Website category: jobs
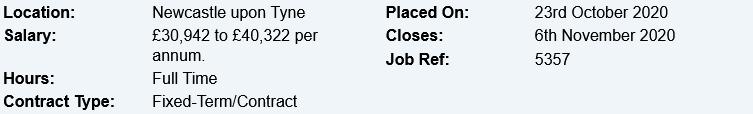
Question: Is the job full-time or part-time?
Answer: Full Time

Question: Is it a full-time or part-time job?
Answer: Full Time

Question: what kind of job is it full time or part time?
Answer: Full Time

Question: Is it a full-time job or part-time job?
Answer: Full Time

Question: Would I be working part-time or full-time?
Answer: Full Time

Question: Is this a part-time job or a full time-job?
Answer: Full Time

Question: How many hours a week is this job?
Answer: Full Time

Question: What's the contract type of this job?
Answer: Fixed-Term/Contract

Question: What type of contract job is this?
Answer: Fixed-Term/Contract

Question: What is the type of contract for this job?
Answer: Fixed-Term/Contract

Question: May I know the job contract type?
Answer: Fixed-Term/Contract

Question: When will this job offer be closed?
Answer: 6th November 2020

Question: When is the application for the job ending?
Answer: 6th November 2020

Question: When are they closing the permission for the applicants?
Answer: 6th November 2020

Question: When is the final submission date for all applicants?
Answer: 6th November 2020

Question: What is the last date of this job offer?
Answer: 6th November 2020

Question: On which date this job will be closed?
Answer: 6th November 2020

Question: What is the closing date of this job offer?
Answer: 6th November 2020

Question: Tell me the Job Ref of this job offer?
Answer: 5357

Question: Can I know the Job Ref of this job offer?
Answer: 5357

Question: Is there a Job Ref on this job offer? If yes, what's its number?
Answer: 5357

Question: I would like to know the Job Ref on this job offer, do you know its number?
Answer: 5357

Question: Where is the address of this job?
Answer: Newcastle upon Tyne

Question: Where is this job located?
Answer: Newcastle upon Tyne

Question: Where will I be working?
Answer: Newcastle upon Tyne

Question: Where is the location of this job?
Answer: Newcastle upon Tyne

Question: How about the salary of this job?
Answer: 30,942 to 40,322 per annum.

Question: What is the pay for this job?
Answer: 30,942 to 40,322 per annum.

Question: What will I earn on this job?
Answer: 30,942 to 40,322 per annum.

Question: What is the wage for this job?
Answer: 30,942 to 40,322 per annum.

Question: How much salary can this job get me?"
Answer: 30,942 to 40,322 per annum.

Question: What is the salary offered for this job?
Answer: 30,942 to 40,322 per annum.

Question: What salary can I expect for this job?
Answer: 30,942 to 40,322 per annum.

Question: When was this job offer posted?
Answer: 23rd October 2020

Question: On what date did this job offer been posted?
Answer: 23rd October 2020